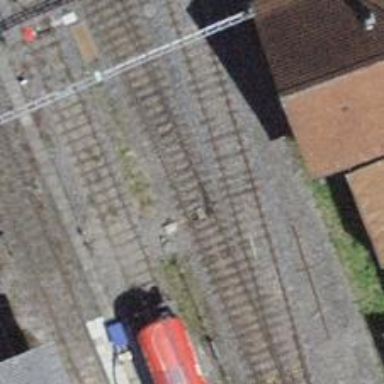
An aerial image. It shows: Railway switch.